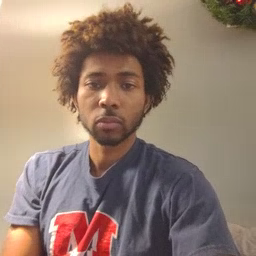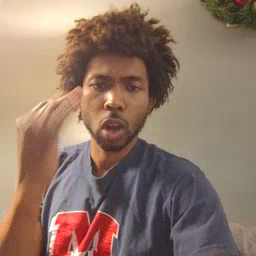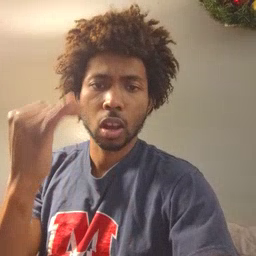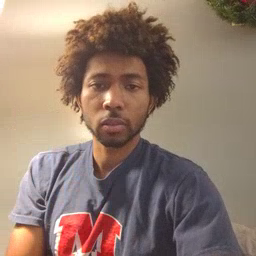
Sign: why